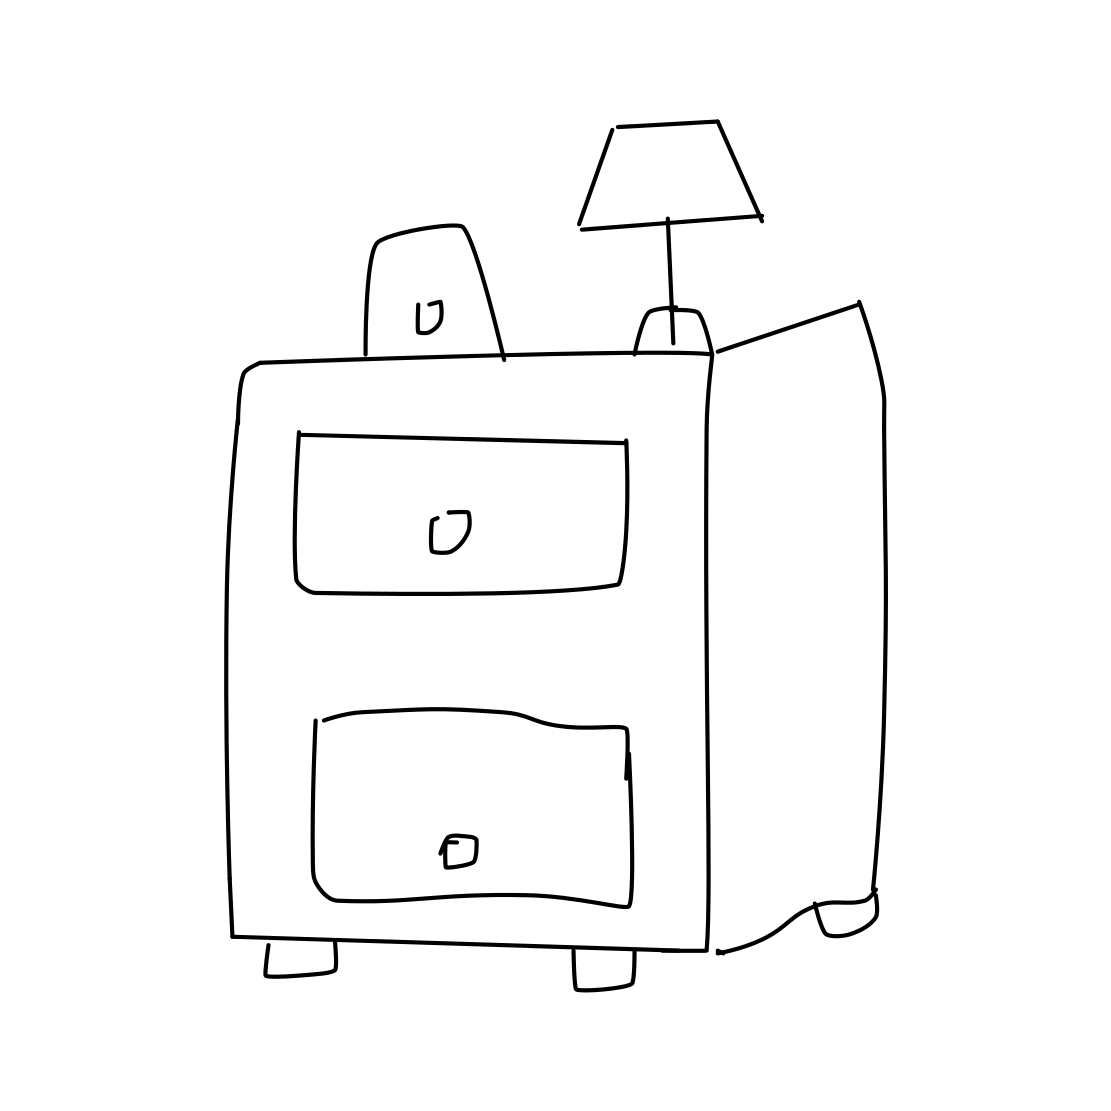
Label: cabinet